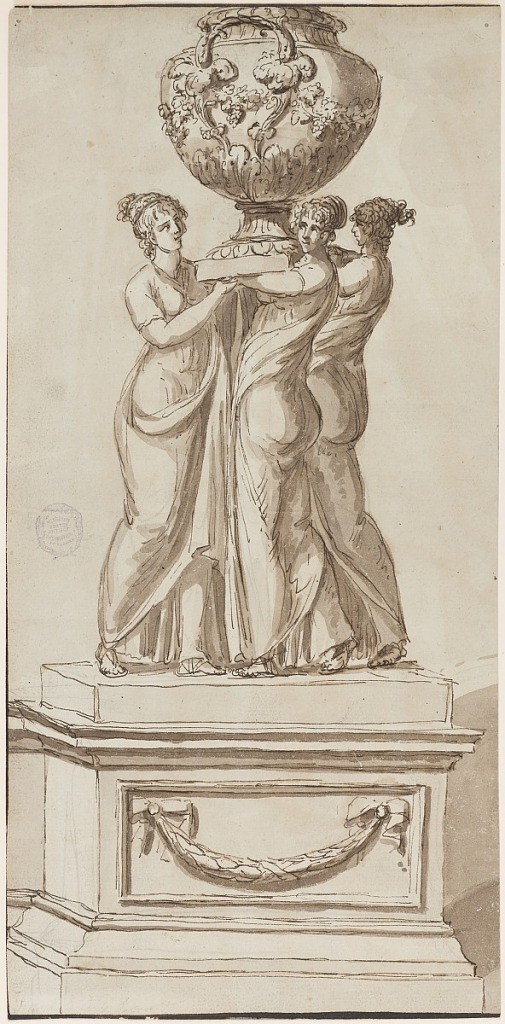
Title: Pedestal with Female Figures Supporting a Vase
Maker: Giuseppe Barberi, Italian, 1746–1809
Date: late 18th century
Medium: Pen and brown ink, brush and brown wash, graphite on laid paper
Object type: Drawing
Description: Three women in classical dress support a vase decorated with florals and one handle showing. Below is a large plinth, at front a tablet with a festoon.